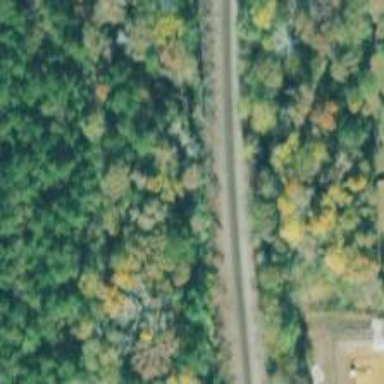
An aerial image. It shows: Railway track.